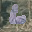
Label: 6